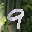
Label: 9